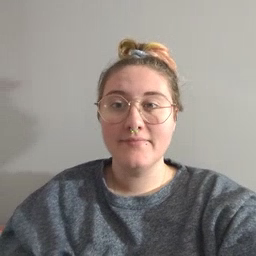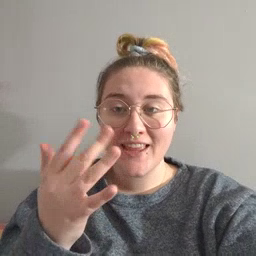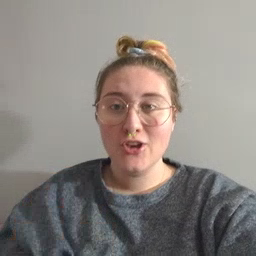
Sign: finger